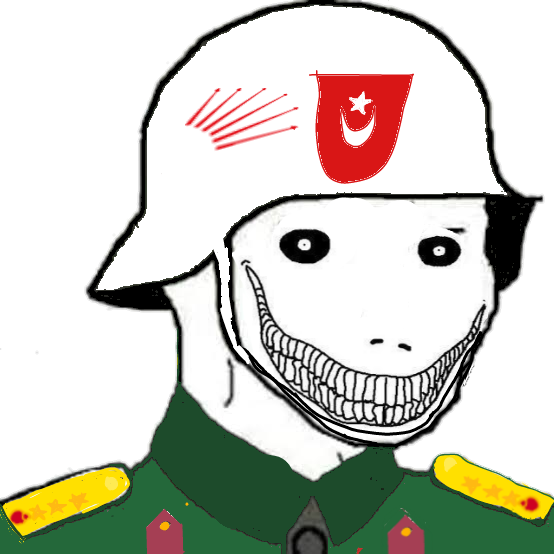
Label: 5_Oomer